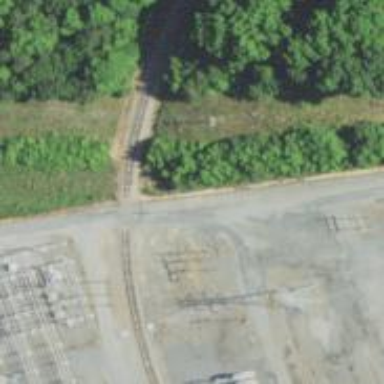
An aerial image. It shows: Power pole.